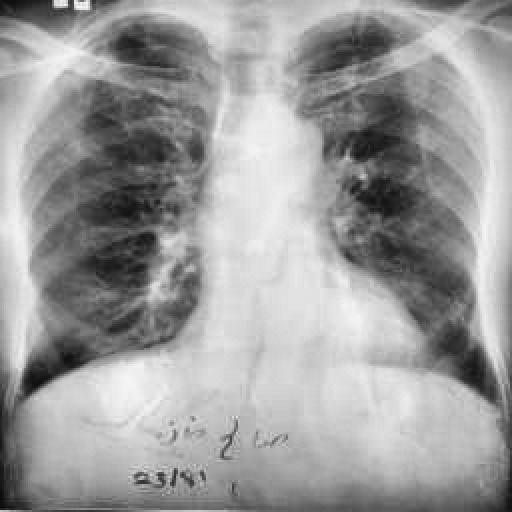
Finding: TUBERCULOSIS